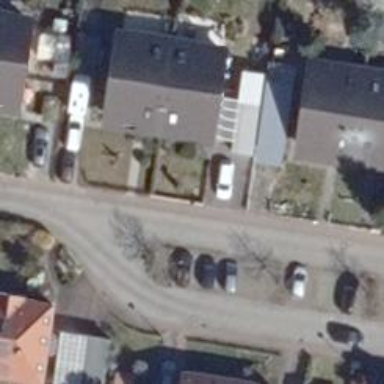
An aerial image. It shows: Living street.